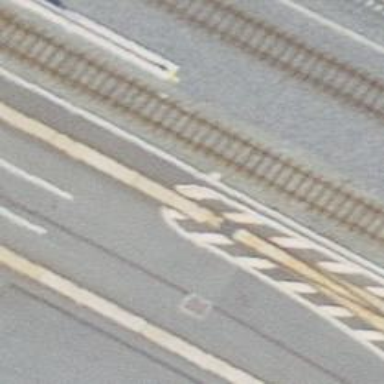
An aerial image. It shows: Railway switch.